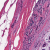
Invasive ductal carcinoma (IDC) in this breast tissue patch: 0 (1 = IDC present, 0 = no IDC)